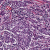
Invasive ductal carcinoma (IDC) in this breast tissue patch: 1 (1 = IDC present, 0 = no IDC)